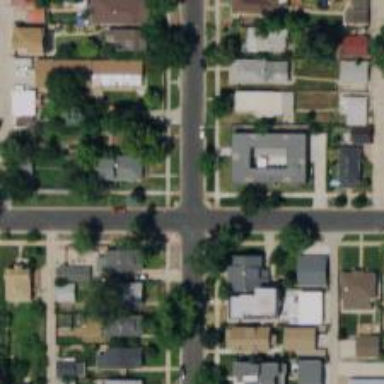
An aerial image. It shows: Residential road with separate sidewalk.